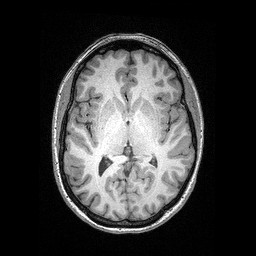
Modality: T1w
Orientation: coronal
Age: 23
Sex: female
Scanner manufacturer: siemens
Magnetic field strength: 3 T
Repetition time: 2.4 s
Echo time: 0.03 s